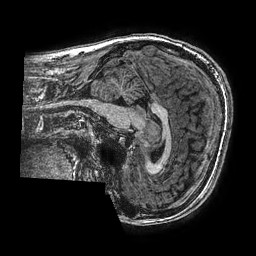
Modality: T1w
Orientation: sagittal
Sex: male
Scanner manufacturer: ge
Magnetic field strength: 3 T
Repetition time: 0.00766 s
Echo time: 0.003476 s